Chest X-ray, PA view. Patient: 52 years old, sex F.
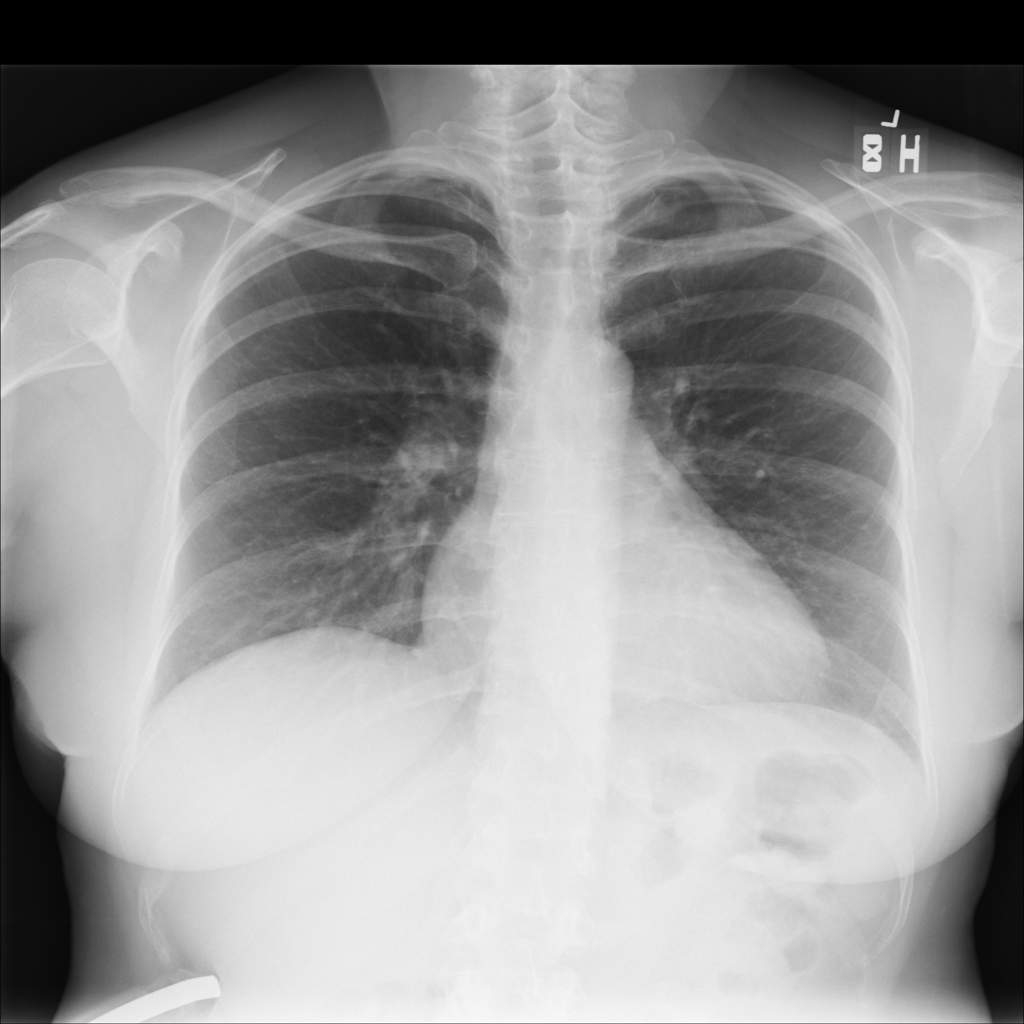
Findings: Cardiomegaly